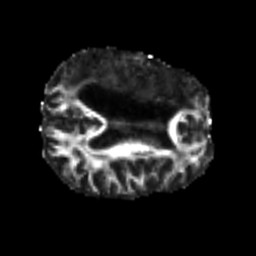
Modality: FA
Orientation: axial
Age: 43
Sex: male
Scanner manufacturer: siemens
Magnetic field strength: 3 T
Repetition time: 4.999 s
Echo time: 0.07946 s